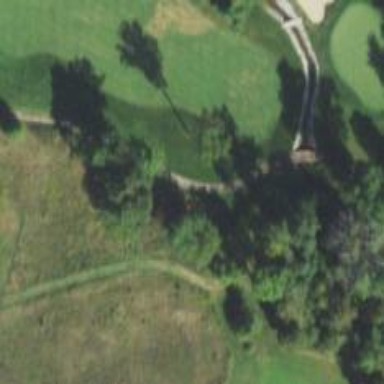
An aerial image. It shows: Path for both road and golf.